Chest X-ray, PA view. Patient: 55 years old, sex M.
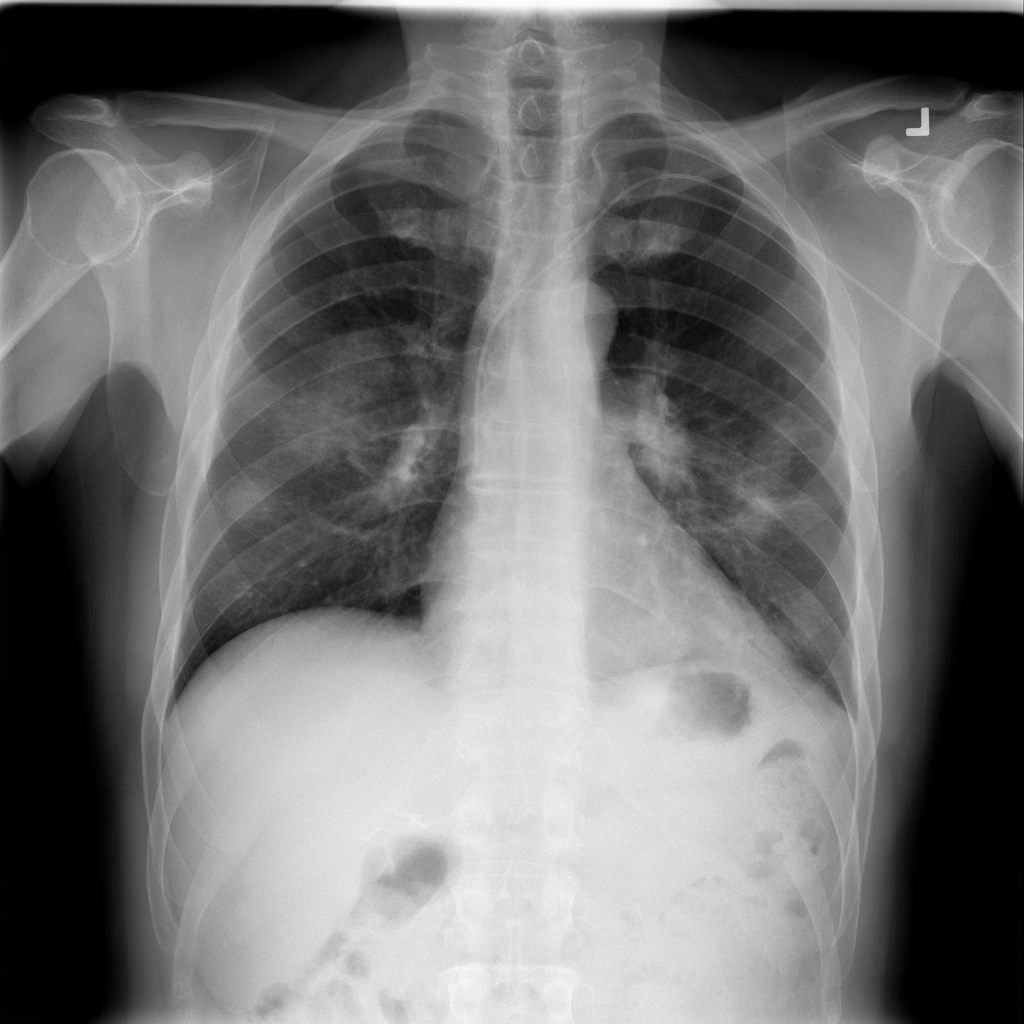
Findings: Mass